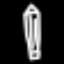
Label: pencil